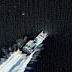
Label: civil